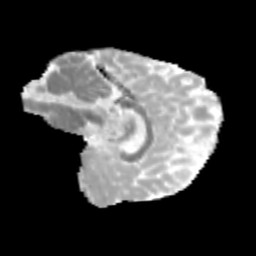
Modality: MD
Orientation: sagittal
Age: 11
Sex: male
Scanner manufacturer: siemens
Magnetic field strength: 3 T
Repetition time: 3.8 s
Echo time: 0.07 s